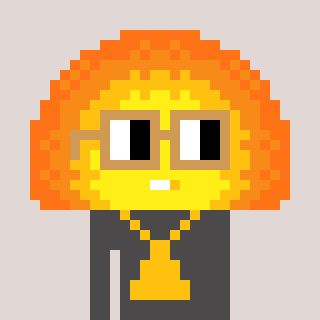
a pixel art character with square brown glasses, a sunset-shaped head and a grayscale-colored body on a warm background